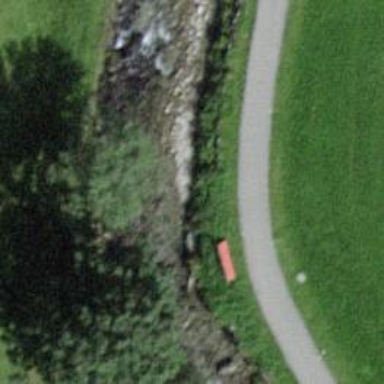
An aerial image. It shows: Bench for seating.